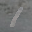
Label: 1